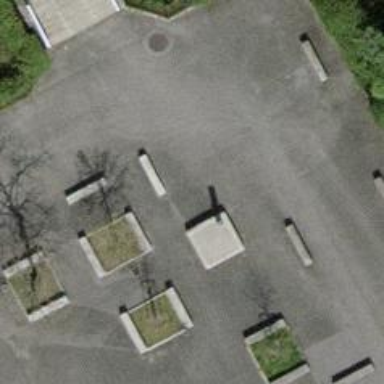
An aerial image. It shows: Concrete bench.